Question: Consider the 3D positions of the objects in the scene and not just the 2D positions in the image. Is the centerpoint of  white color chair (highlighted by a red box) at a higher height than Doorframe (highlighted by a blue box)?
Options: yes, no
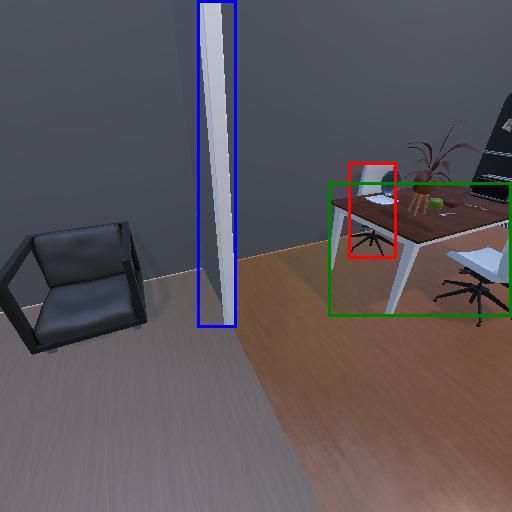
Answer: yes